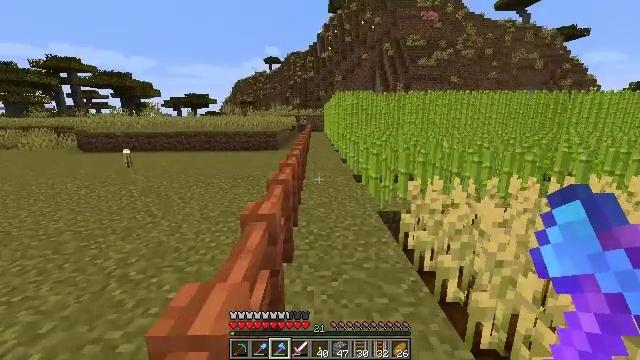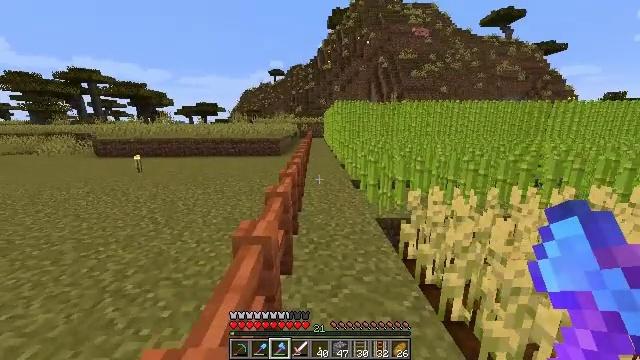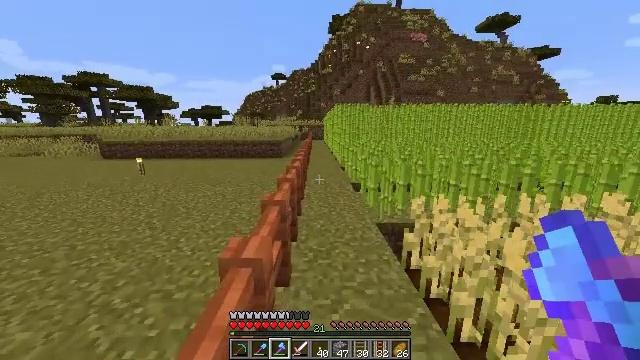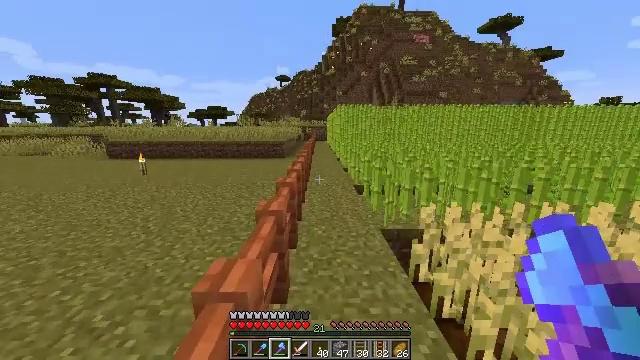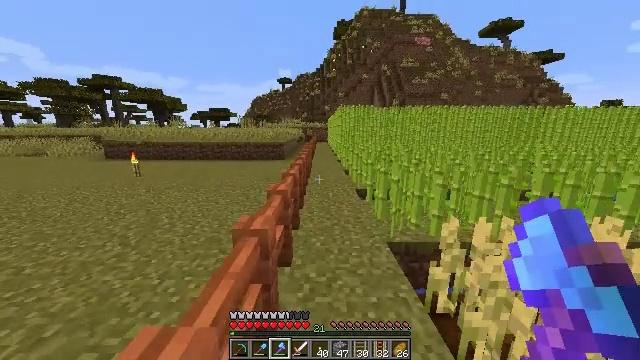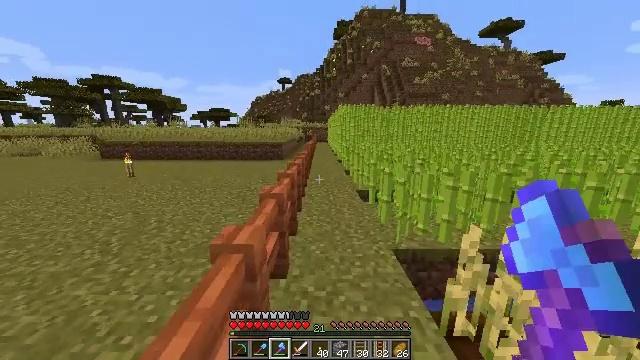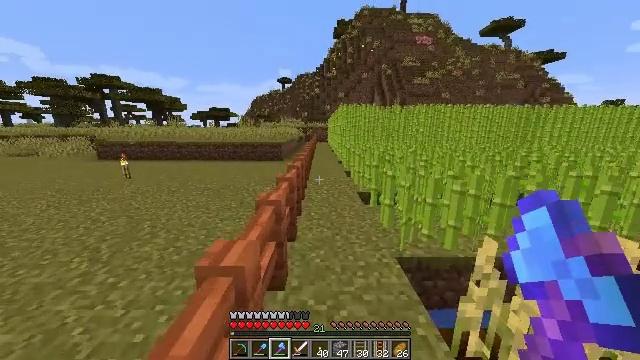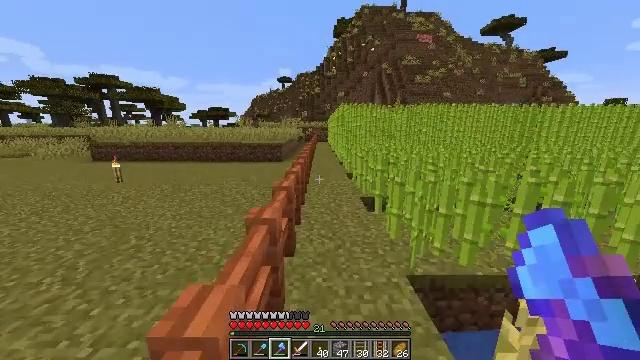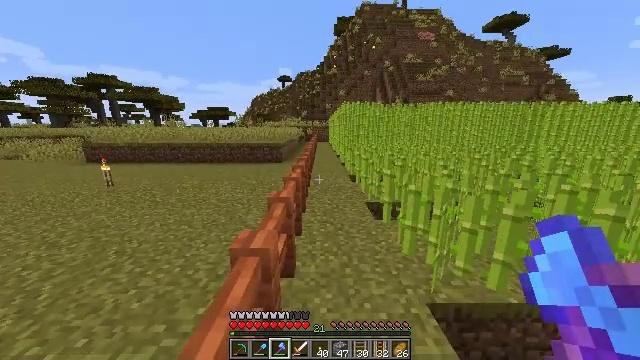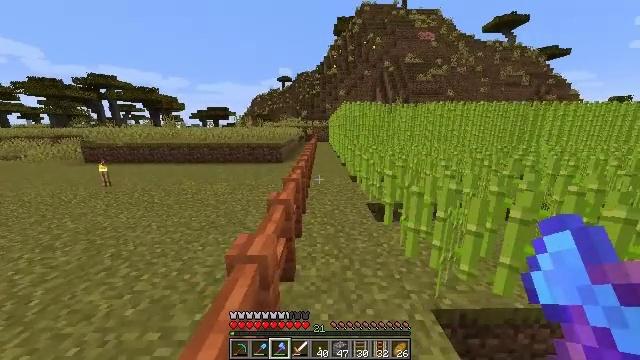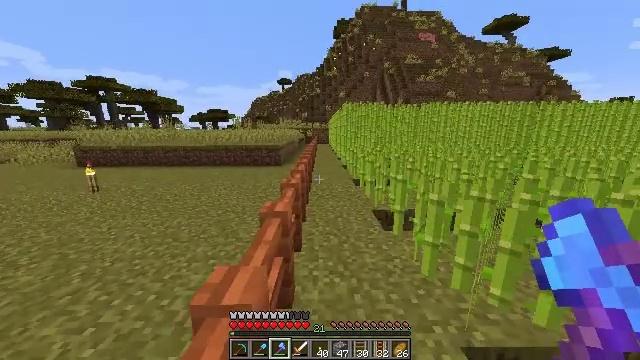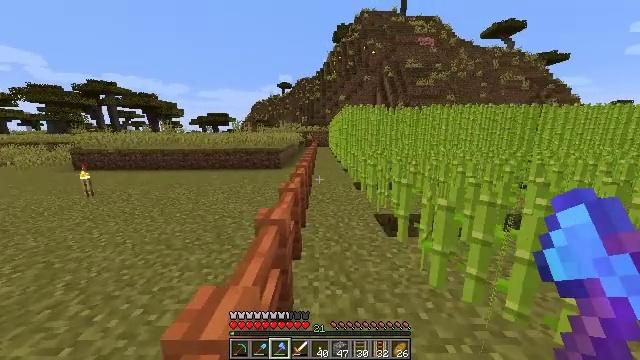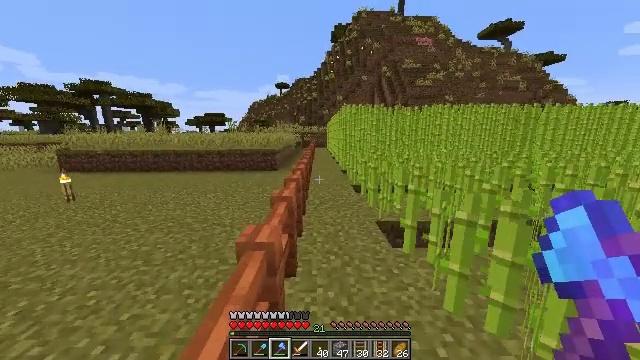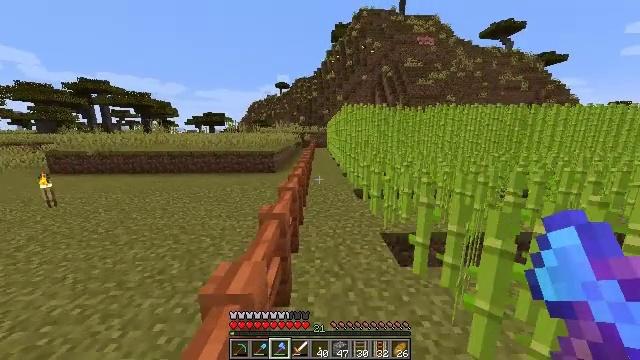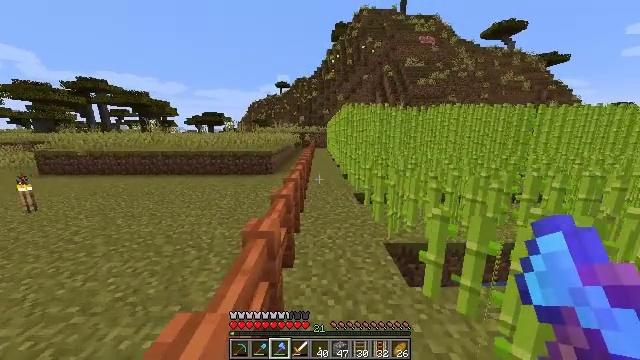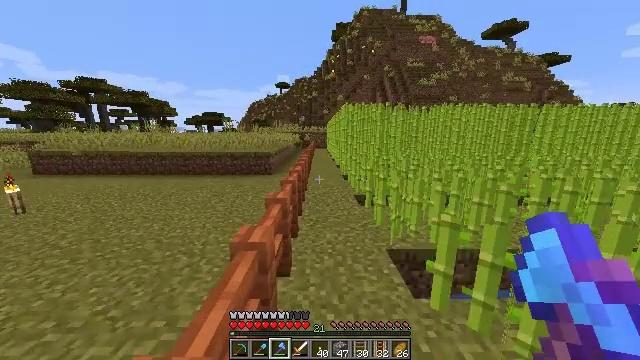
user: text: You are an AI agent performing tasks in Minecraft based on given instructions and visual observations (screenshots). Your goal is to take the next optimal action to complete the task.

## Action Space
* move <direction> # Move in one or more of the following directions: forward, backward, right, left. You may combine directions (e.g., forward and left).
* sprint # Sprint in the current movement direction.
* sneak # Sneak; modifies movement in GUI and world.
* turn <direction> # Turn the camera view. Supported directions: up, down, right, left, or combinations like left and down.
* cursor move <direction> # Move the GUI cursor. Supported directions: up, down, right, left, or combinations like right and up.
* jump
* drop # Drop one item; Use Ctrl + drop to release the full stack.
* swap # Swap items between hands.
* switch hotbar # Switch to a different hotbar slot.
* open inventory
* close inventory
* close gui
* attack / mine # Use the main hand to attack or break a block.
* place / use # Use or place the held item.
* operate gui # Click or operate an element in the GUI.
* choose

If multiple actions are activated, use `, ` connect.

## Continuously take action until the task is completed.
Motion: motion action
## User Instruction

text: Cut down the sugar cane stalks.
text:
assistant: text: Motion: move forward, sprint
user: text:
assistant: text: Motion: move forward, sprint
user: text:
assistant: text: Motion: move forward, sprint
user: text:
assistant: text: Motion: move forward, sprint
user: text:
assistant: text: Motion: move forward, sprint
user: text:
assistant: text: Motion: move forward, sprint
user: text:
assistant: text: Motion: move forward, sprint
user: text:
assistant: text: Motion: move forward, sprint
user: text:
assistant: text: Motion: move forward, sprint
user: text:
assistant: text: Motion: move forward, sprint
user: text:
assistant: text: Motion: move forward, sprint
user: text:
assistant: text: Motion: move forward, sprint
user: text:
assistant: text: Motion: move forward, sprint
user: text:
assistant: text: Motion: move forward, sprint
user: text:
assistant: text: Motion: move forward, sprint
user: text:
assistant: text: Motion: move forward, sprint
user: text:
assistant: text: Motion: move forward, sprint
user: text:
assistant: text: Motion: move forward, sprint
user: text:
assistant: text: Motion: move forward, sprint
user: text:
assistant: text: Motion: move forward, sprint
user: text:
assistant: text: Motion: move forward, sprint
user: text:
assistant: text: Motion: move forward, sprint
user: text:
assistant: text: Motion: move forward, sprint
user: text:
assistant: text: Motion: move forward, sprint, turn right
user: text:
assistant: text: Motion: move forward, sprint, turn right
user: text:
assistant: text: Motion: move forward, sprint, turn right
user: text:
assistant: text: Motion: move forward, sprint, turn right
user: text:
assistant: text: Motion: move forward, sprint, turn right
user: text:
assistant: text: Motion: move forward, sprint, turn right
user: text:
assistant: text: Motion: move forward, sprint, turn right